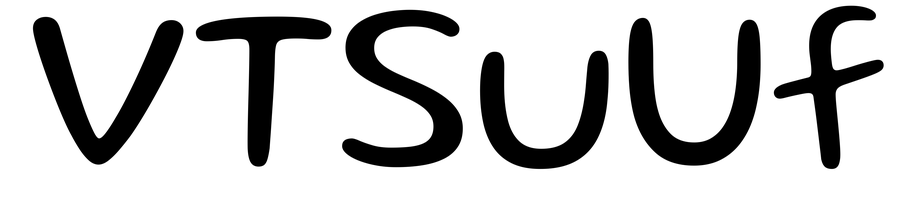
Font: Gluten_Light